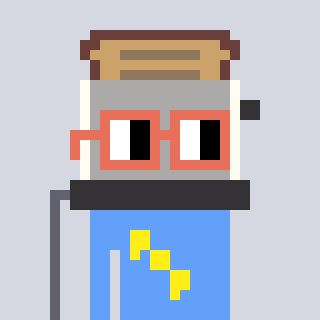
a pixel art character with square orange glasses, a toaster-shaped head and a blue-colored body on a cool background